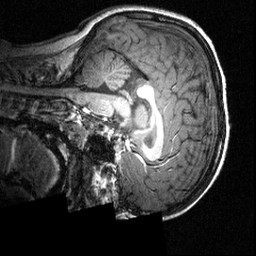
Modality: T1w
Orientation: sagittal
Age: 12
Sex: male
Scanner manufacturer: siemens
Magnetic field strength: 3.951 T
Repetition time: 1.5 s
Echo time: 0.00335 s